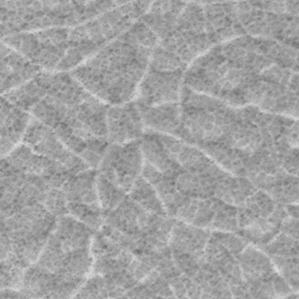
Label: frost